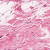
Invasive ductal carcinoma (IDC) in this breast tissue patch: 0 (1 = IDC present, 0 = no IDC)